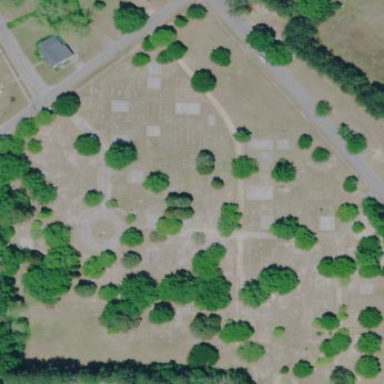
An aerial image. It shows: Cemetery.